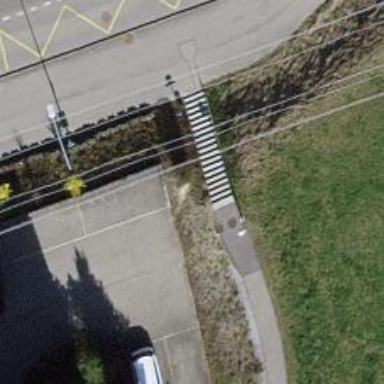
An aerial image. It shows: Road with steps.